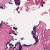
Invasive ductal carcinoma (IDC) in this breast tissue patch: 0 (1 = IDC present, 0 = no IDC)